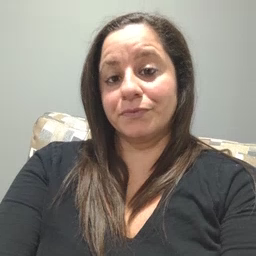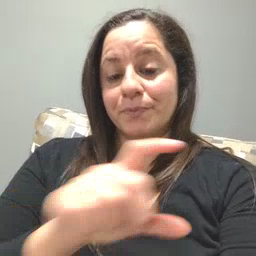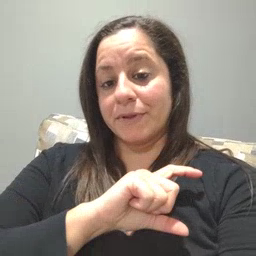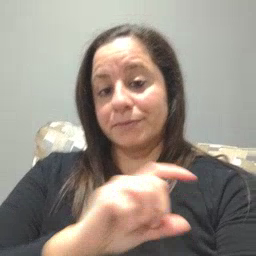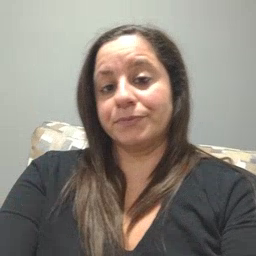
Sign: police